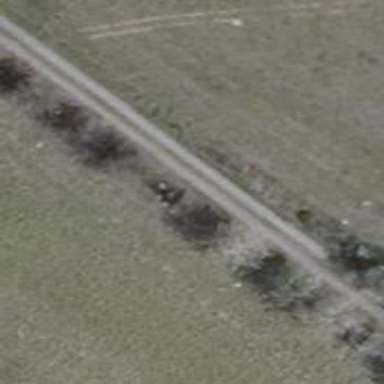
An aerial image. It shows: Row of deciduous broadleaved trees.